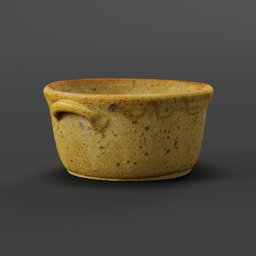
Label: decoration